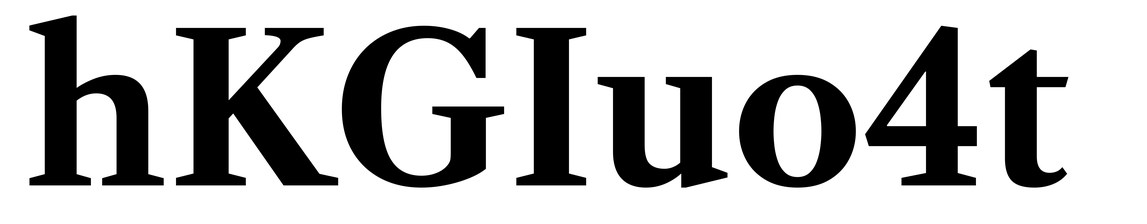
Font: LibreCaslonText_Bold